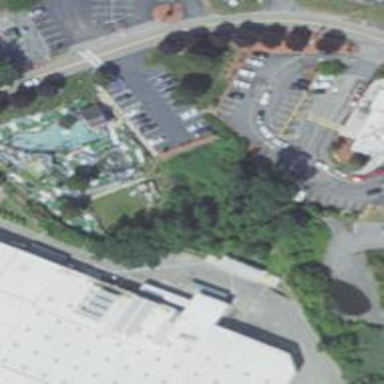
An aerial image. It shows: Miniature golf leisure land.